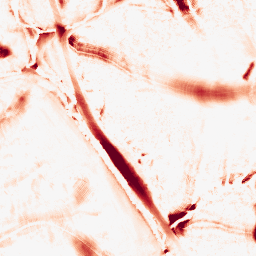
Category: morphological
Decomposition family: morphological
Decomposition parameters: operation: opening
size: 20
Upsampling method: sinc_hamming
Upsampling parameters: scale: 4
kernel_size: 16
Upsampling scale: 4